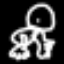
Label: frog